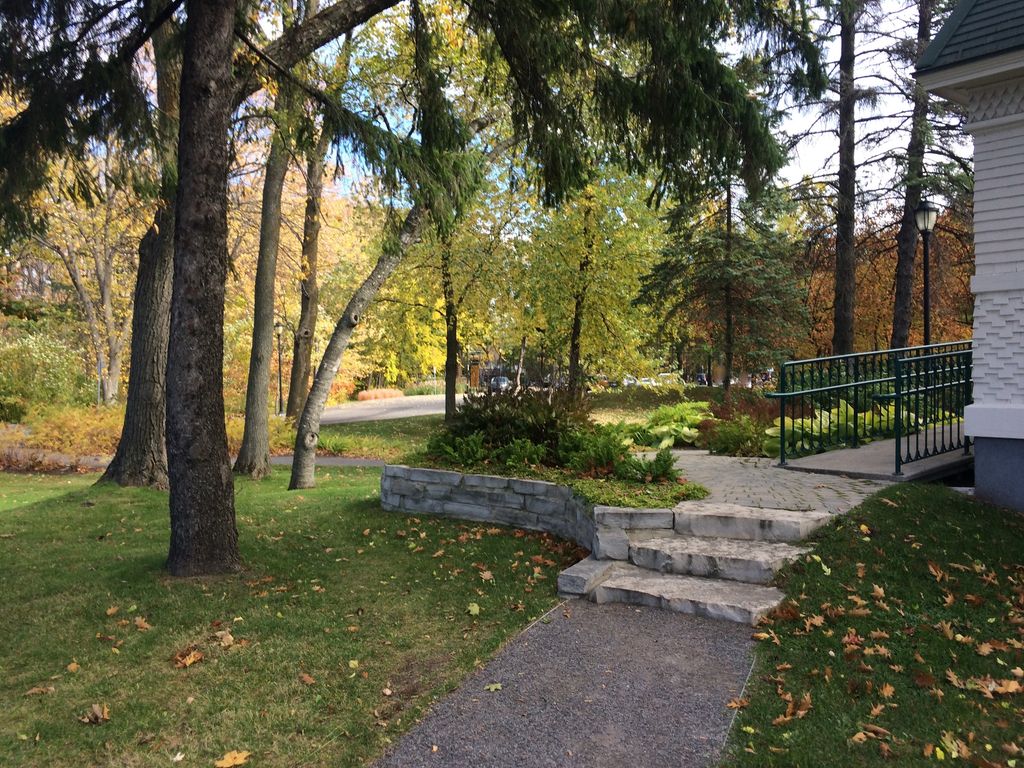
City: quebec_city